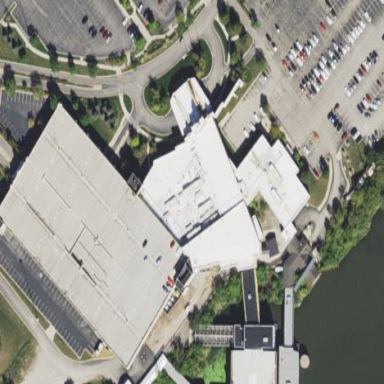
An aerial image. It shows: Casino building.